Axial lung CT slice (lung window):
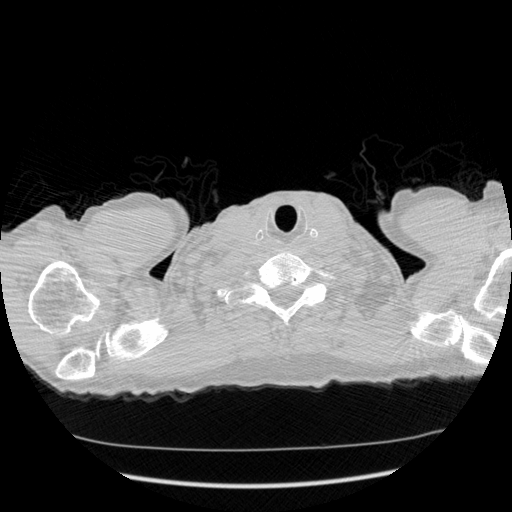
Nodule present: no